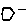
Label: hexagon